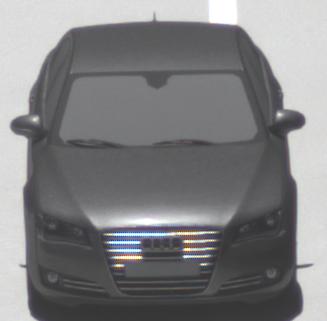
Make: Audi
Model: A8 D4
Model produced from: 2009
Model produced until: 2017
Doors: 4
Color: gray
Road condition: dry road
Daytime: midday
Contrast: high contrast